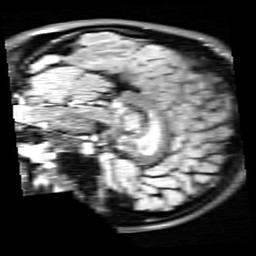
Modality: FLAIR
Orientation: sagittal
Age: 24
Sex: female
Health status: healthy
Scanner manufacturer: siemens
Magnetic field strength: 3 T
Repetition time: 9 s
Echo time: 0.088 s